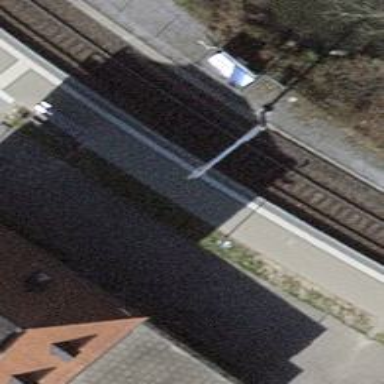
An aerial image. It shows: Single-track railway with electrified contact lines.